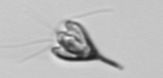
Label: Pyramimonas_longicauda